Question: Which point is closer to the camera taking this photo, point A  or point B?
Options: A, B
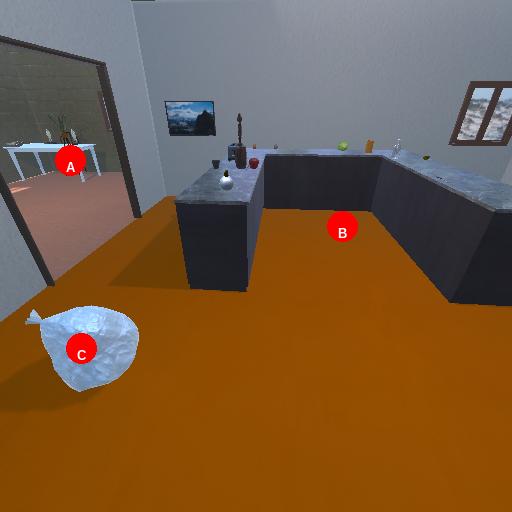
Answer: A